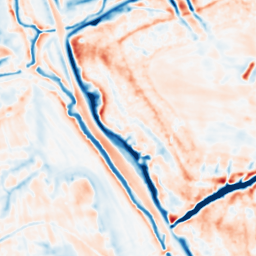
Category: multiscale
Decomposition family: dog_multiscale
Decomposition parameters: sigma_ratio: 1.4
n_scales: 5
base_sigma: 1
Upsampling method: sinc_hamming
Upsampling parameters: scale: 4
kernel_size: 16
Upsampling scale: 4